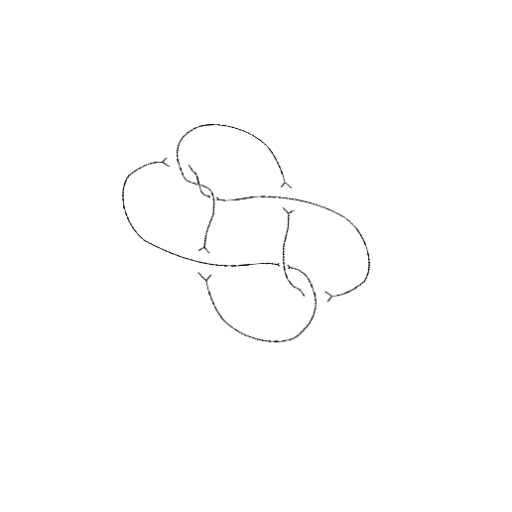
Crossing number: 7